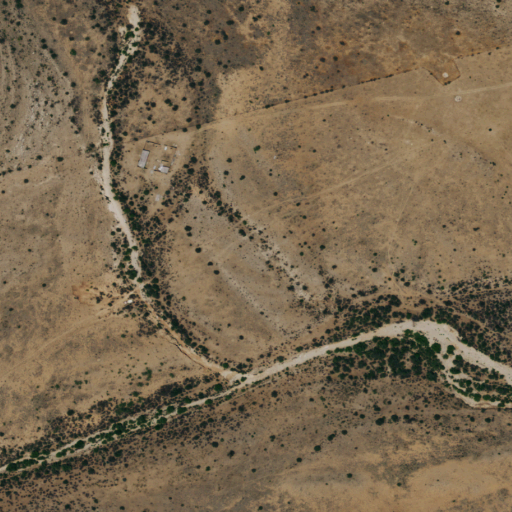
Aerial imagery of valley in New Mexico named Little Ox Yoke Canyon containing shrub and grassland